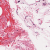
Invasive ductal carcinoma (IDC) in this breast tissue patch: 0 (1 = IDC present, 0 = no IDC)